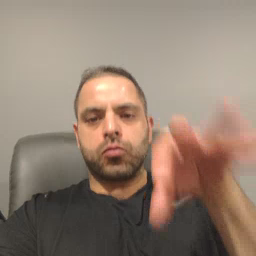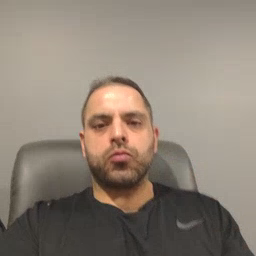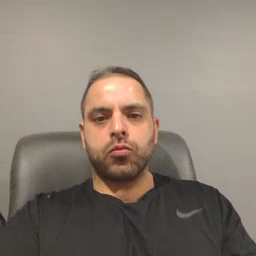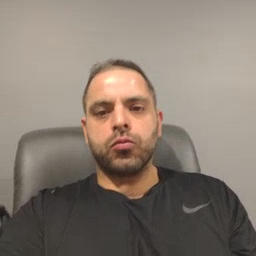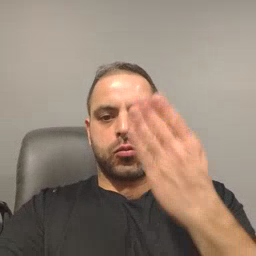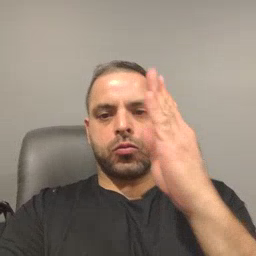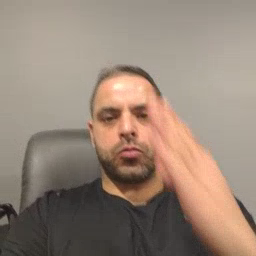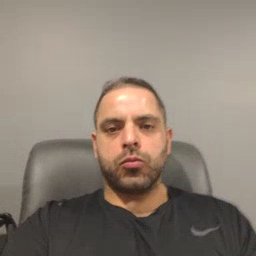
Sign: blue